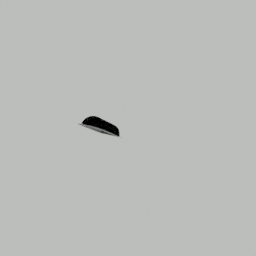
Label: architecture